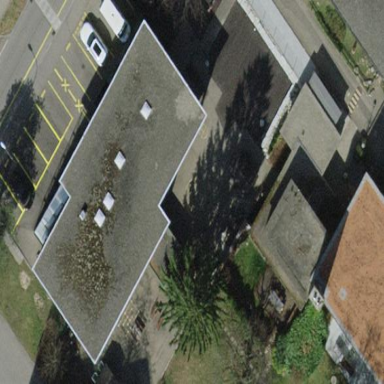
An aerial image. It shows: Kindergarten.